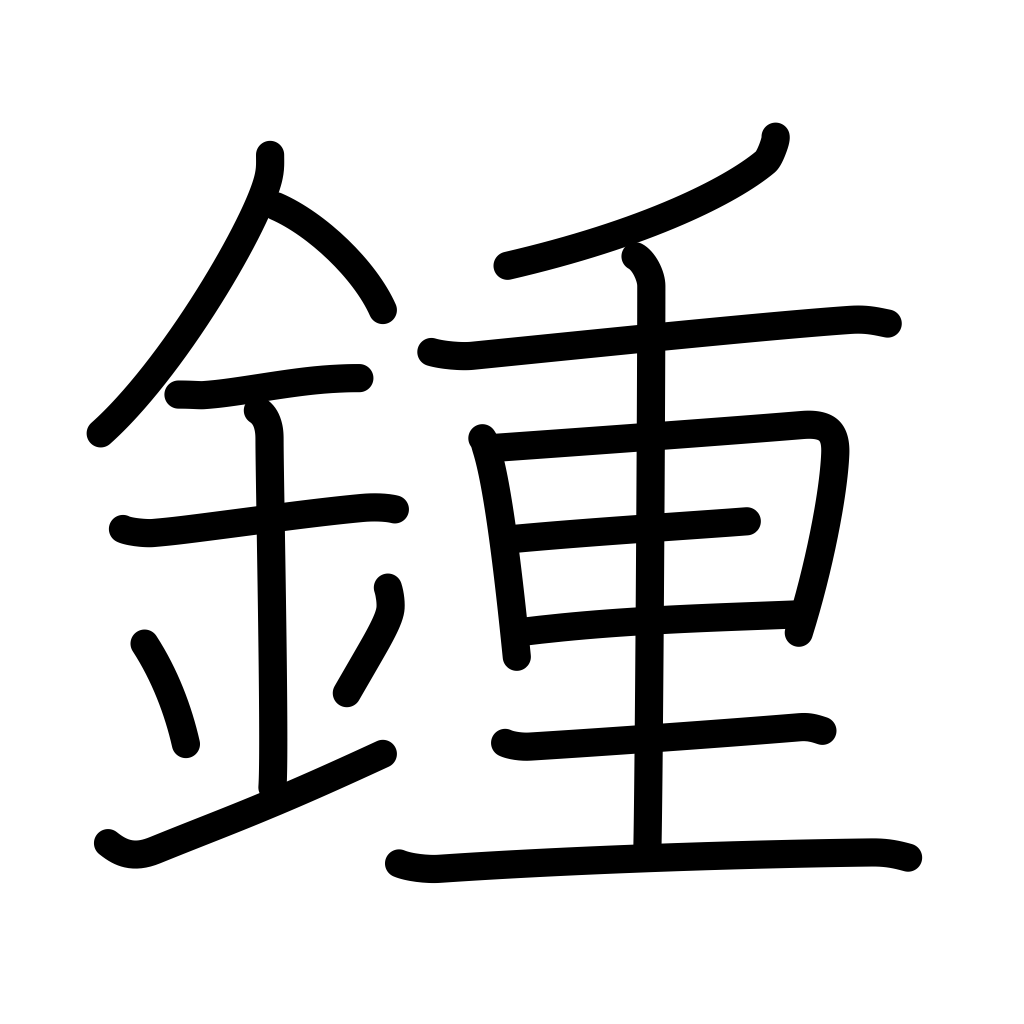
Meaning: spindle, gather, collect